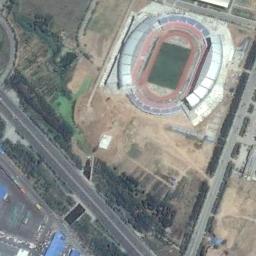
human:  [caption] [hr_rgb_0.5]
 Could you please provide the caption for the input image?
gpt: Oval stadium built on bare land, Surrounded by roads and vegetation .

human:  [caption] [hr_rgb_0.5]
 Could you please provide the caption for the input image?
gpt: There are many trees beside the stadium .

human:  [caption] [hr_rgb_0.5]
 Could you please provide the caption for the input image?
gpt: The stadium is on the bare land next to some trees and roads .

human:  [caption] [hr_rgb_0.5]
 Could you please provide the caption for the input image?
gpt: There is a baseball field between the two roads .

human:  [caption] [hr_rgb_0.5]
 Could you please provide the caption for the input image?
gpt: There are some green trees and bare land near the stadium .